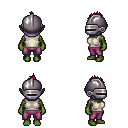
a pixel art fantasy rpg character, female body template, orc, green skin, white sleeveless shirt, magenta pants, brunette mohawk hairstyle, metal helm, four views (front, back, left, right), 2x2 character sprite sheet, small pixel art, hard edges, no anti-aliasing